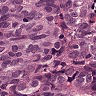
Metastatic tissue present: yes